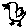
Label: bird